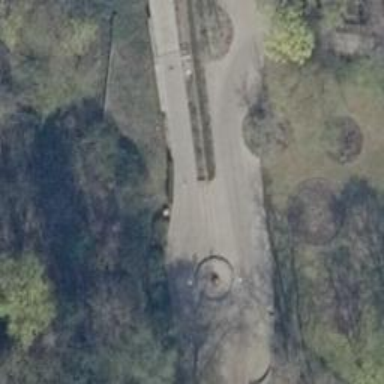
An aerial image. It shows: Concrete path.